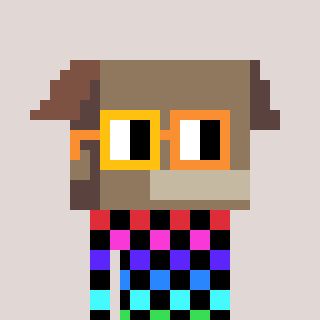
a pixel art character with square yellow and orange glasses, a box-shaped head and a gold-colored body on a warm background